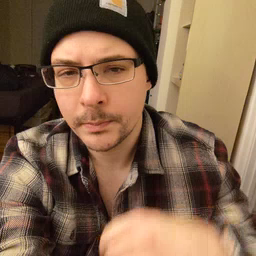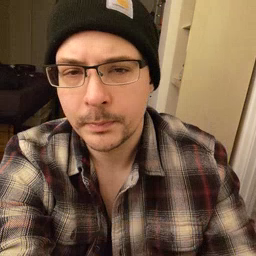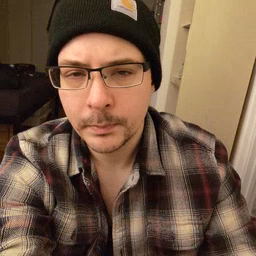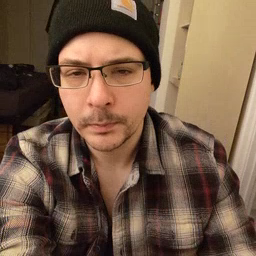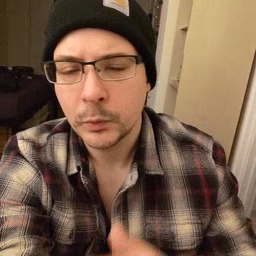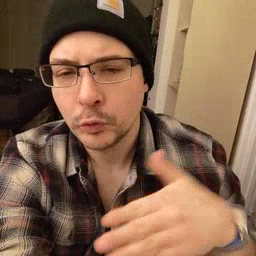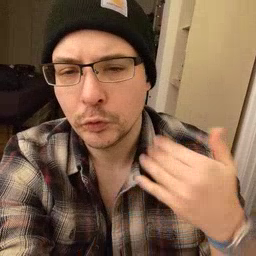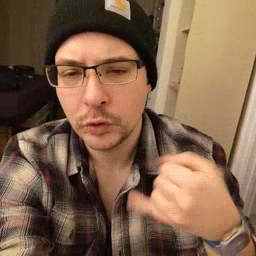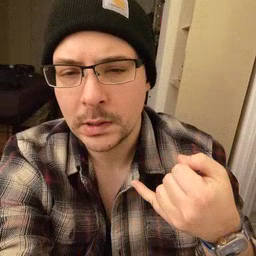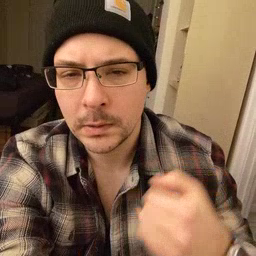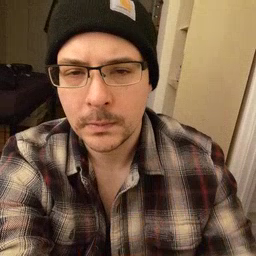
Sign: jeans